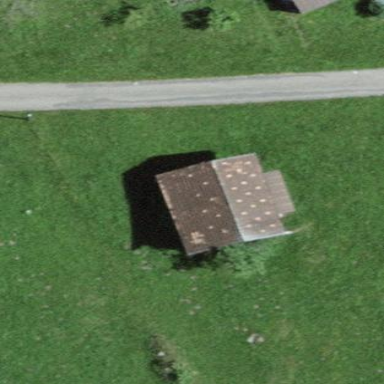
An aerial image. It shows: Barn.